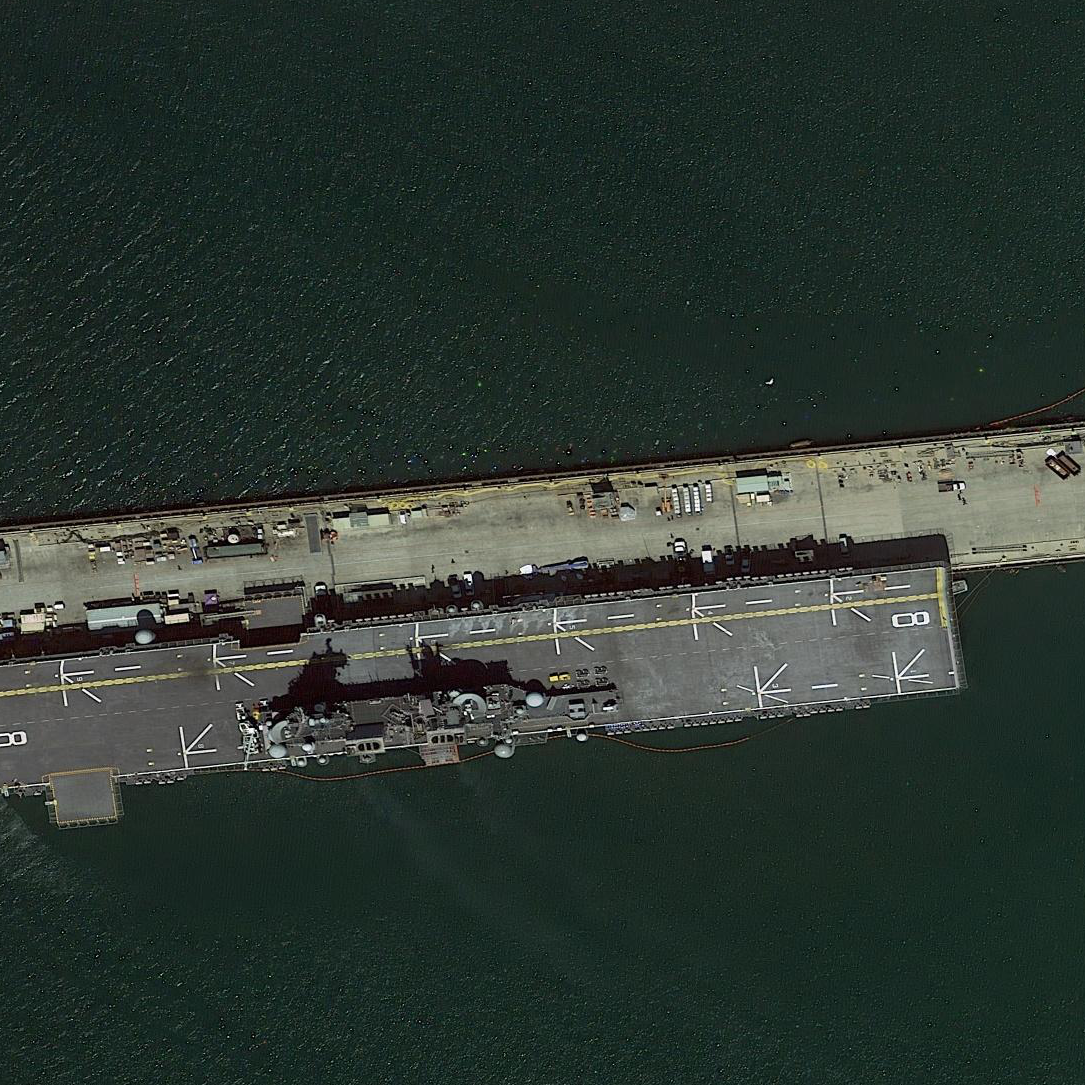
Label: assault